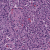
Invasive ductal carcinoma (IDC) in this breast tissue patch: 1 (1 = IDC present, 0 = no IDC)